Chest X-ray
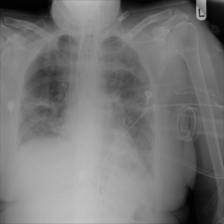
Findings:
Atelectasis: negative
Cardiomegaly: negative
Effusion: positive
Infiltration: negative
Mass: negative
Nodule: negative
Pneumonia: negative
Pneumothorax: negative
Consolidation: negative
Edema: negative
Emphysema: negative
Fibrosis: negative
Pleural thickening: negative
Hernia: negative